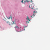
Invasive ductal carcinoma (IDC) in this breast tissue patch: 0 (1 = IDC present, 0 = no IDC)